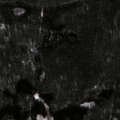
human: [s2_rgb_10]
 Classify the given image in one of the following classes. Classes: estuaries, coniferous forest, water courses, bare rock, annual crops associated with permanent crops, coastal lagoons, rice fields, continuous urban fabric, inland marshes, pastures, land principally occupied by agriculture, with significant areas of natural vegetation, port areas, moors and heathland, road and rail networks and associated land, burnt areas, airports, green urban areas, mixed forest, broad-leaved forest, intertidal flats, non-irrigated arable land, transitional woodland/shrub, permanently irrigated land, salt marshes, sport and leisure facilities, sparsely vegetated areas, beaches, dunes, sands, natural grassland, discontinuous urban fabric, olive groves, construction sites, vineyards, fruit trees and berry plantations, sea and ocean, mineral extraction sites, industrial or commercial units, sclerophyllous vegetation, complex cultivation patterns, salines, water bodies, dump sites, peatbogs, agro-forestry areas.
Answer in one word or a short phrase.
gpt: coniferous forest, mixed forest